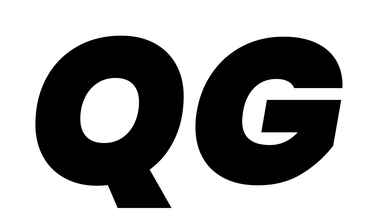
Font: Poppins-BlackItalic